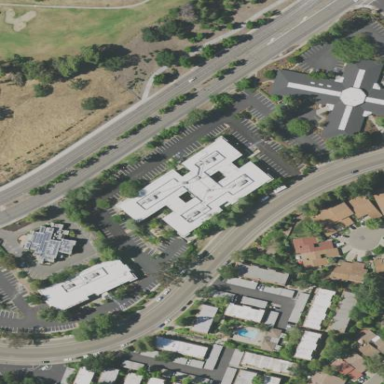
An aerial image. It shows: Commercial building.